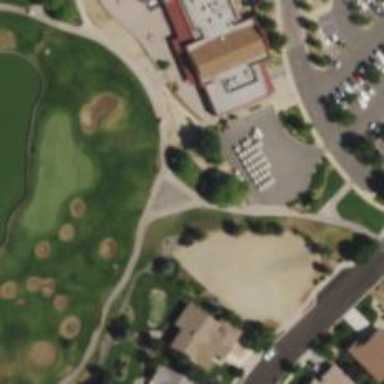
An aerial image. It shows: Service road designated as golf cart path.